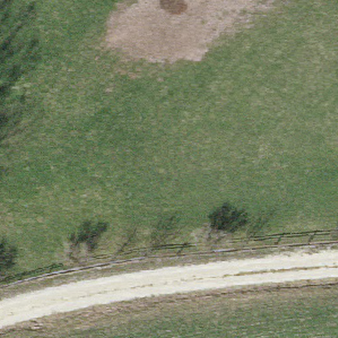
Label: other